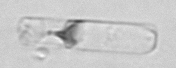
Label: Guinardia_delicatula